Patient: sex M, age 66
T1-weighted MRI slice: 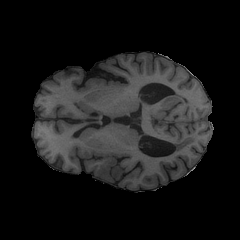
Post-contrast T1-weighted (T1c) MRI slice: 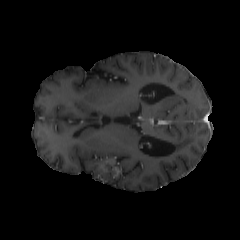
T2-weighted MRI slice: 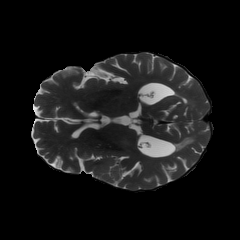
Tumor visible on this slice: yes
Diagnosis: Glioblastoma, IDH-wildtype
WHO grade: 4